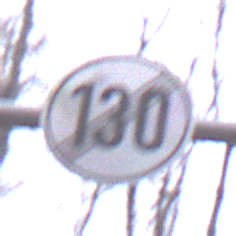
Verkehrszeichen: EndeGeschwindigkeit130
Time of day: Midday
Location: Outdoor (Nature)
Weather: Overcast
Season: Autumn
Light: Natural